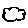
Label: cloud